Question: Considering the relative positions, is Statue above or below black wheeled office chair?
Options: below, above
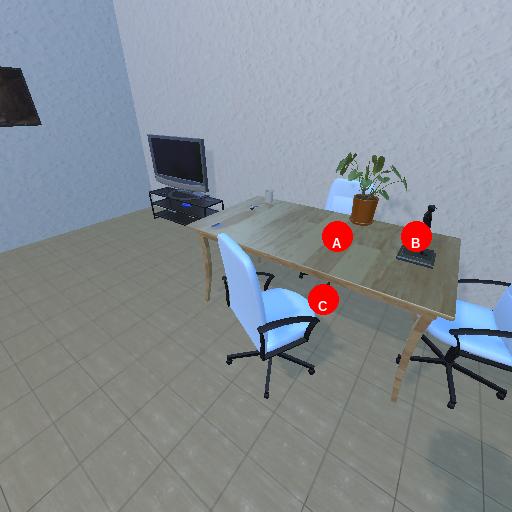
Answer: below